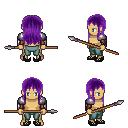
a pixel art fantasy rpg character, male body template, human, tanned skin, steel arm armor, teal pants, purple unkempt hairstyle, leather bracers, ghillies, spear, four views (front, back, left, right), 2x2 character sprite sheet, small pixel art, hard edges, no anti-aliasing